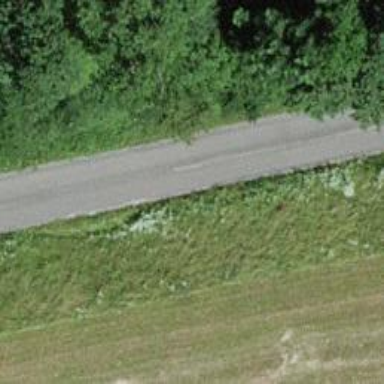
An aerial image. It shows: Smoothly paved residential road.